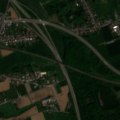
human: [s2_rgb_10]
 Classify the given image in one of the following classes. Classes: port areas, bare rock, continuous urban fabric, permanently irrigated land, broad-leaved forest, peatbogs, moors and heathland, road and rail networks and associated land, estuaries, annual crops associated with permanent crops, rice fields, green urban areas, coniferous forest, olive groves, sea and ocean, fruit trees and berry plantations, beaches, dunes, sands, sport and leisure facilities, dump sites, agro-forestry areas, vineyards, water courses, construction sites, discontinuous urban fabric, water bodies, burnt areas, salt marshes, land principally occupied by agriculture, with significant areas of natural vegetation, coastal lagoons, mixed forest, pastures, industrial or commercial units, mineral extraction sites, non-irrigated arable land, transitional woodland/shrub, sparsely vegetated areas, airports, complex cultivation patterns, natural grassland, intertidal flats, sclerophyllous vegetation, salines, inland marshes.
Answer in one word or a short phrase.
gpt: discontinuous urban fabric, non-irrigated arable land, complex cultivation patterns, broad-leaved forest, moors and heathland